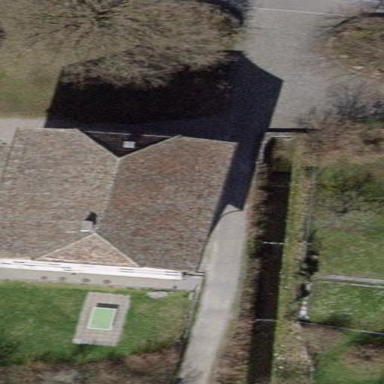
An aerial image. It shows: Historic castle building.